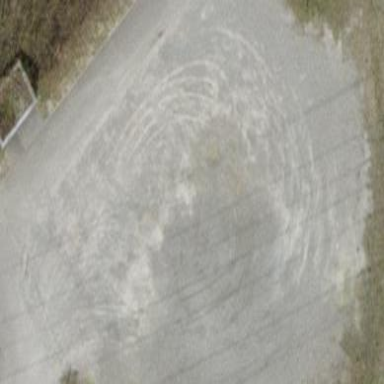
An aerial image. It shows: Parking area with pebblestone surface.